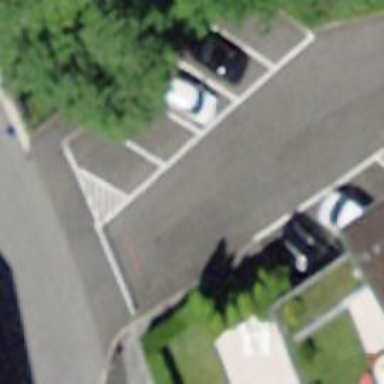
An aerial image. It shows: Set of steps on the road.